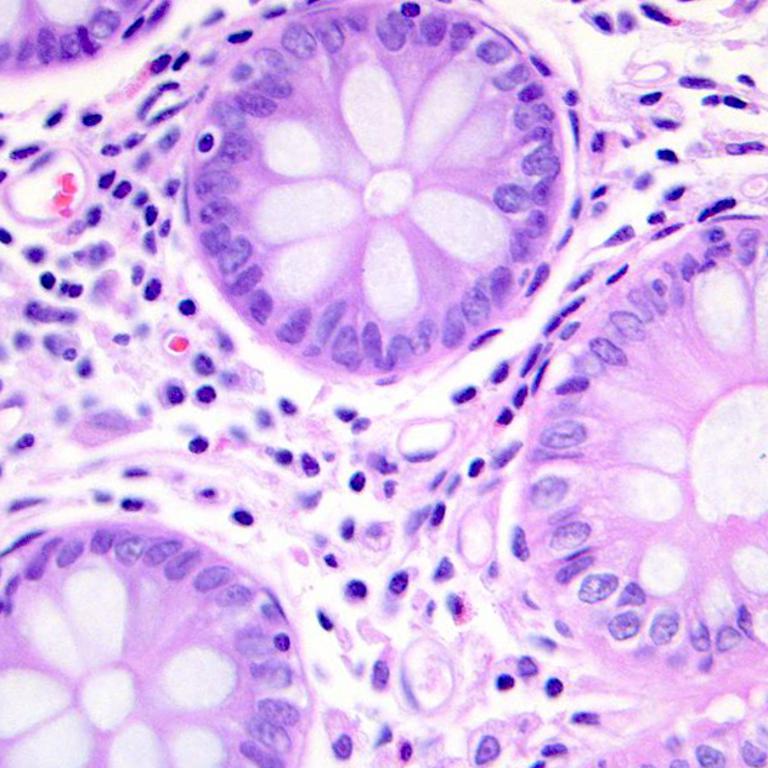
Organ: colon
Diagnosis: benign